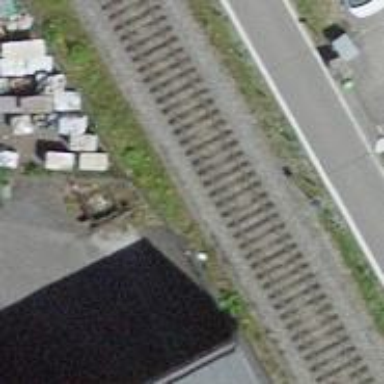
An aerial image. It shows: Single-track spur railway line.